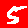
Digit: 5